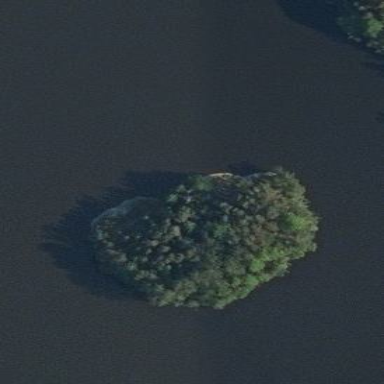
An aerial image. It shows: Islet.